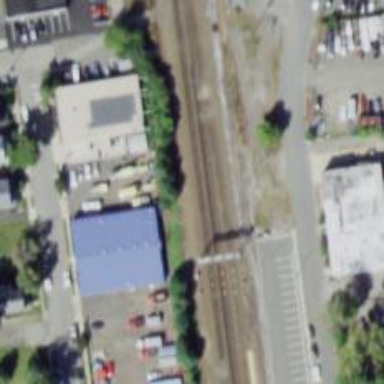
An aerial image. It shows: Railway signal.